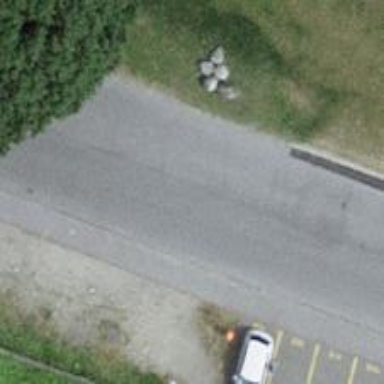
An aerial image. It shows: Footway with zebra crossing.